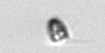
Label: Pyramimonas